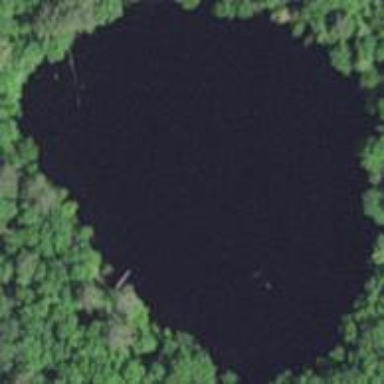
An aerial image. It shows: Peaceful pond surrounded by nature.